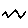
Label: zigzag